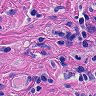
Metastatic tissue present: yes